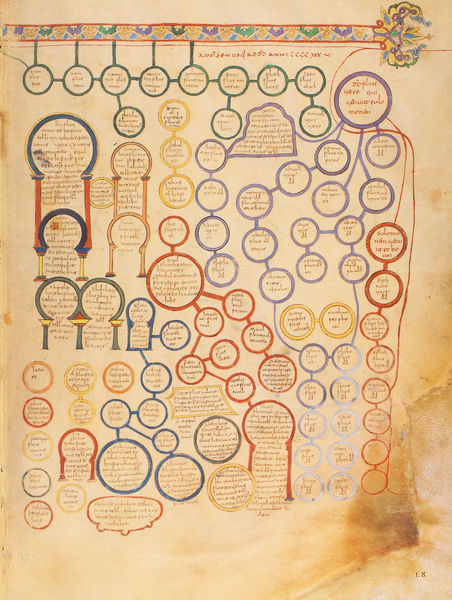
Titel: Beatus-Manuskript
Künstler: Magius
Institution: New York, Pierpont Morgan Library
Schlagwörter: ornament, kreis, schrift, leiste, illustration, text, pergament, mittelalter, handschrift, buchmalerei, persisch, stammbaum